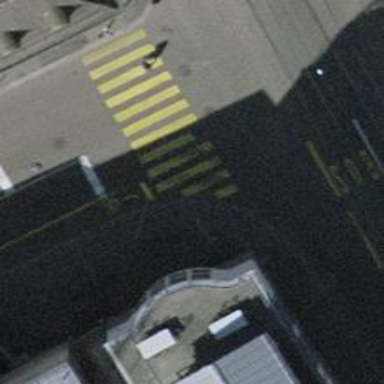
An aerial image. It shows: Kerb serving as barrier.